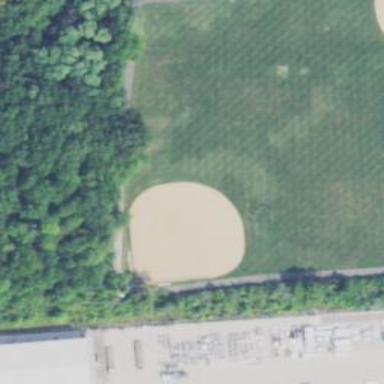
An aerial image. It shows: Baseball pitch for leisure land activities.